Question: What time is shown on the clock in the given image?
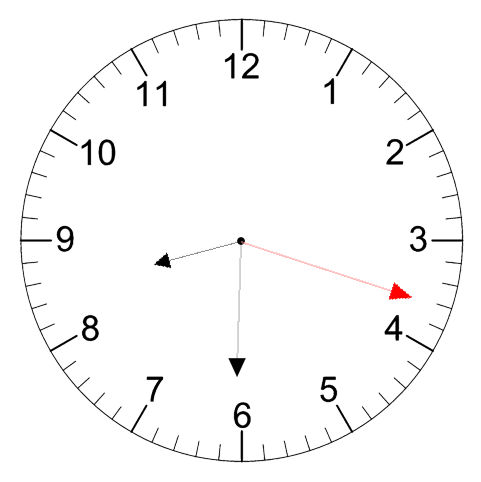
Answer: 08:30:18